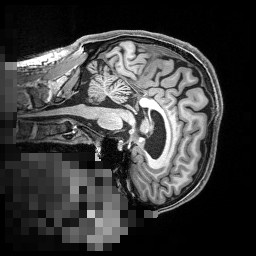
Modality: T1w
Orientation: sagittal
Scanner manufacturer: siemens
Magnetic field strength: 3 T
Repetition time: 2.4 s
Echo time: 0.00256 s